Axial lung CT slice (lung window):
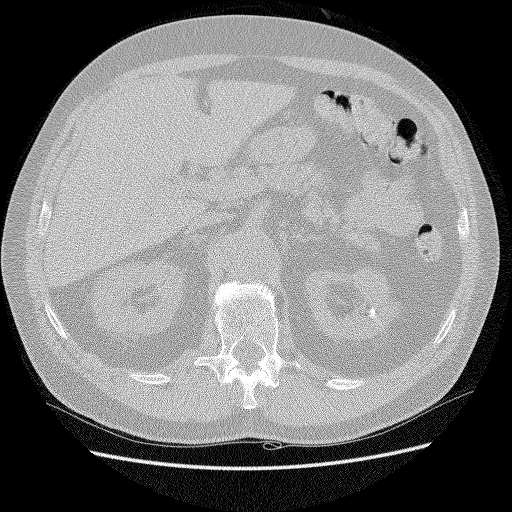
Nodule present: no